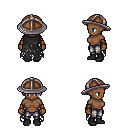
a pixel art fantasy rpg character, female body template, human, dark skin, black tattered cape, metal pants, gray long mohawk hairstyle, chain helm, leather bracers, black shoes, four views (front, back, left, right), 2x2 character sprite sheet, small pixel art, hard edges, no anti-aliasing